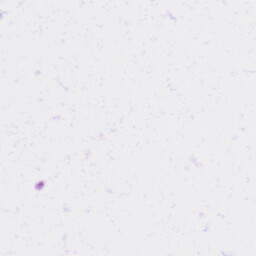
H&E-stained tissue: Liver